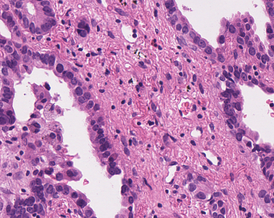
Tumor epithelial tissue: yes
Tumor-associated stroma tissue: yes
Normal tissue: no